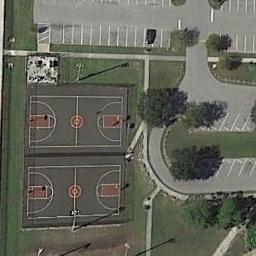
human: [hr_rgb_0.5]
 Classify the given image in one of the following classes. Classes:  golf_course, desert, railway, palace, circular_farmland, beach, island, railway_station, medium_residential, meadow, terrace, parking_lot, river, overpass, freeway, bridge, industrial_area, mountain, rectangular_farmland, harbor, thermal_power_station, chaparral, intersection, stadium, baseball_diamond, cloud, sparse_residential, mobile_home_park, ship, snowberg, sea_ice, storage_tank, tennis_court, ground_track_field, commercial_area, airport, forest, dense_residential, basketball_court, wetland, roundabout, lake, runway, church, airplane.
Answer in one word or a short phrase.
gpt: basketball_court